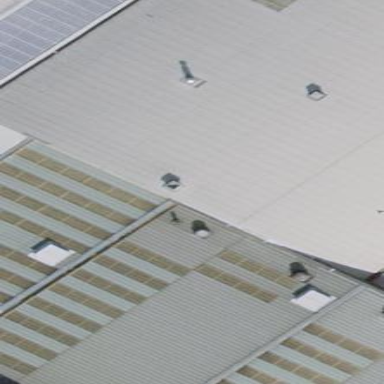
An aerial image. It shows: View of roof of building.